Field crop: maize
Growth stage: 2
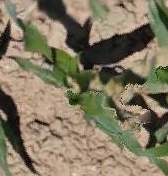
Species: maize